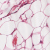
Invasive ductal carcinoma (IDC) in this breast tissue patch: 0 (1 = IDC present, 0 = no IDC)